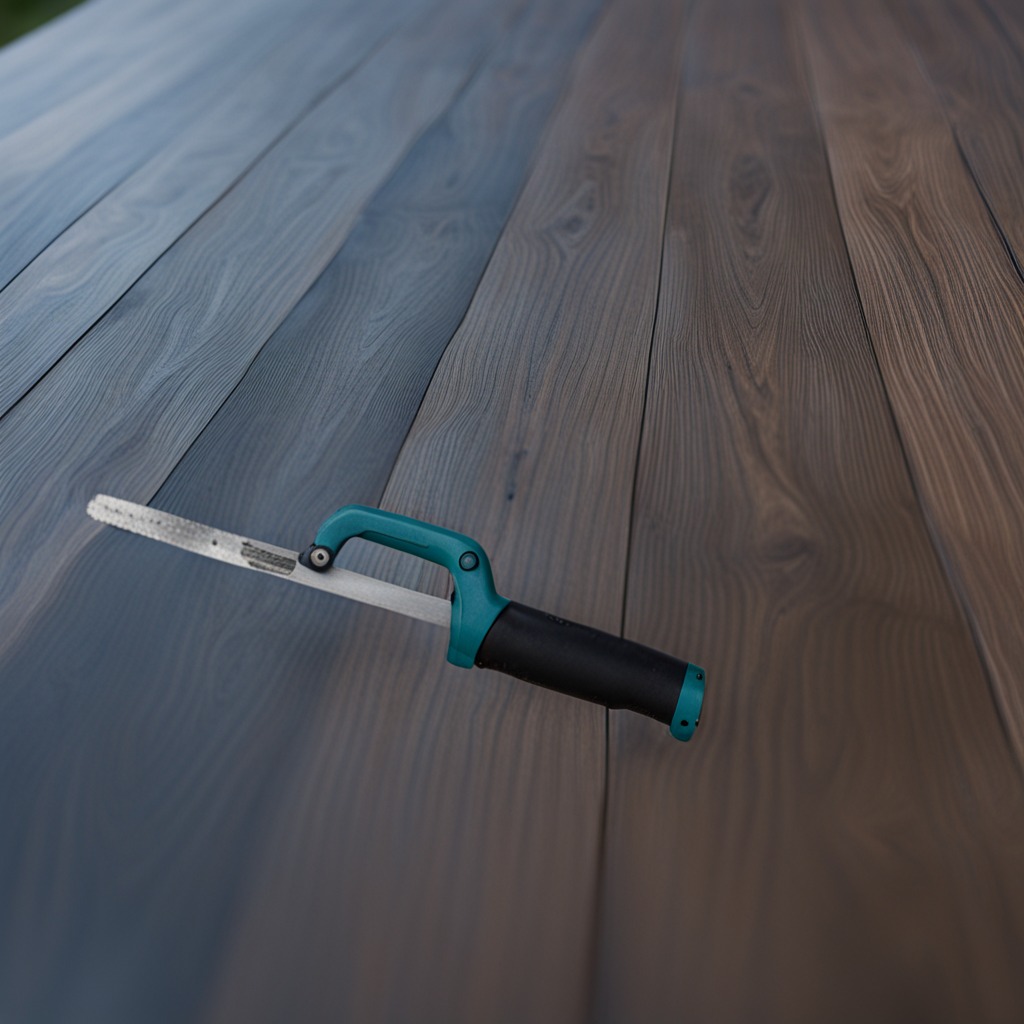
A metal saw is lying on the table.